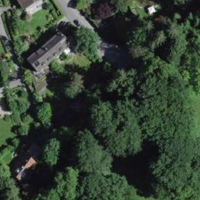
EUNIS habitat code: 55
Species observed at this site:
Corylus avellana
Filipendula ulmaria